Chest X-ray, PA view. Patient: 45 years old, sex M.
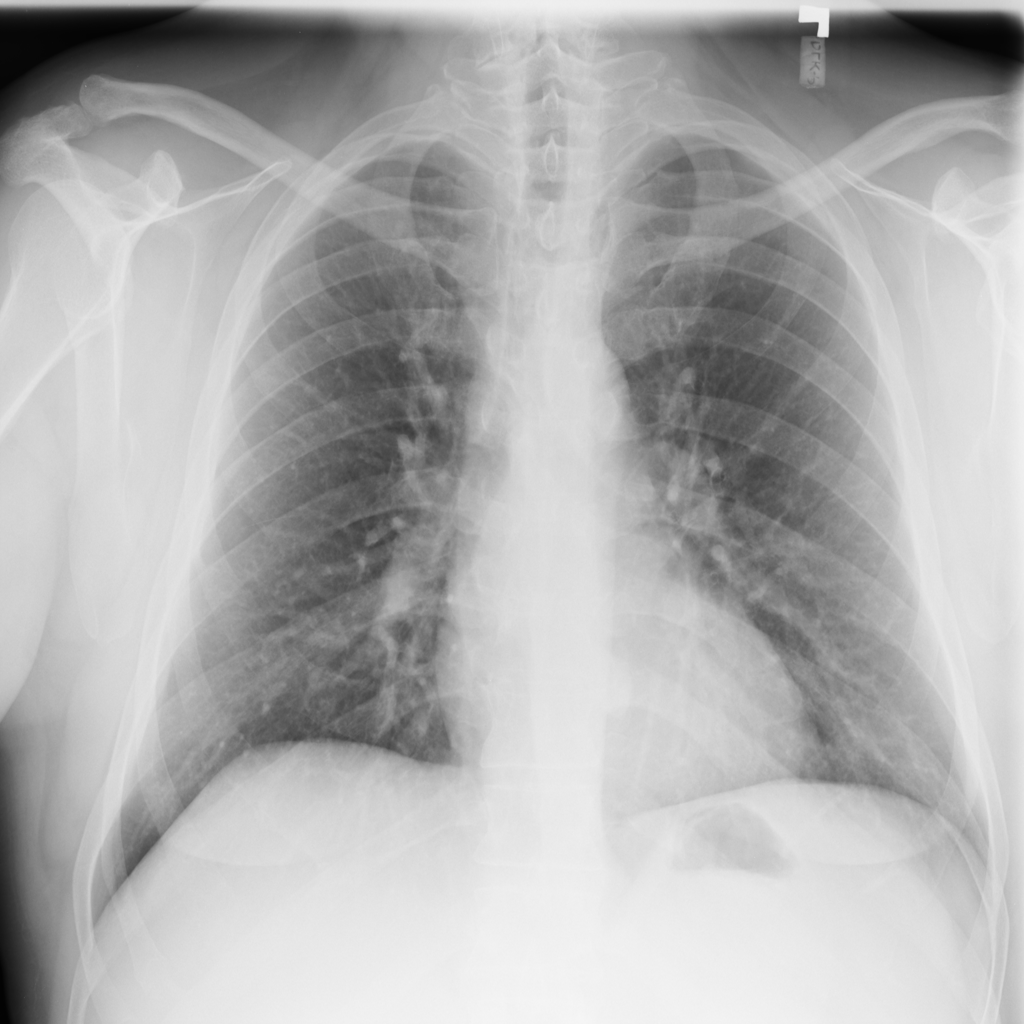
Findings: No Finding